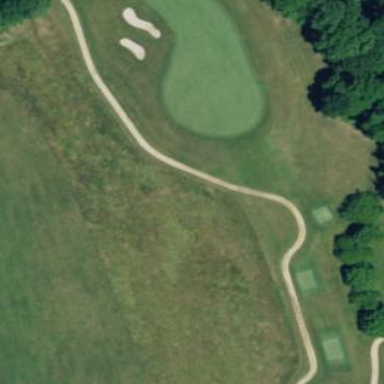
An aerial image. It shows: Rough area on grassy golf course.